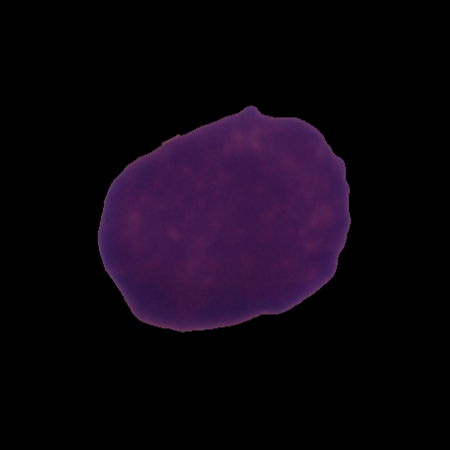
Label: healthy